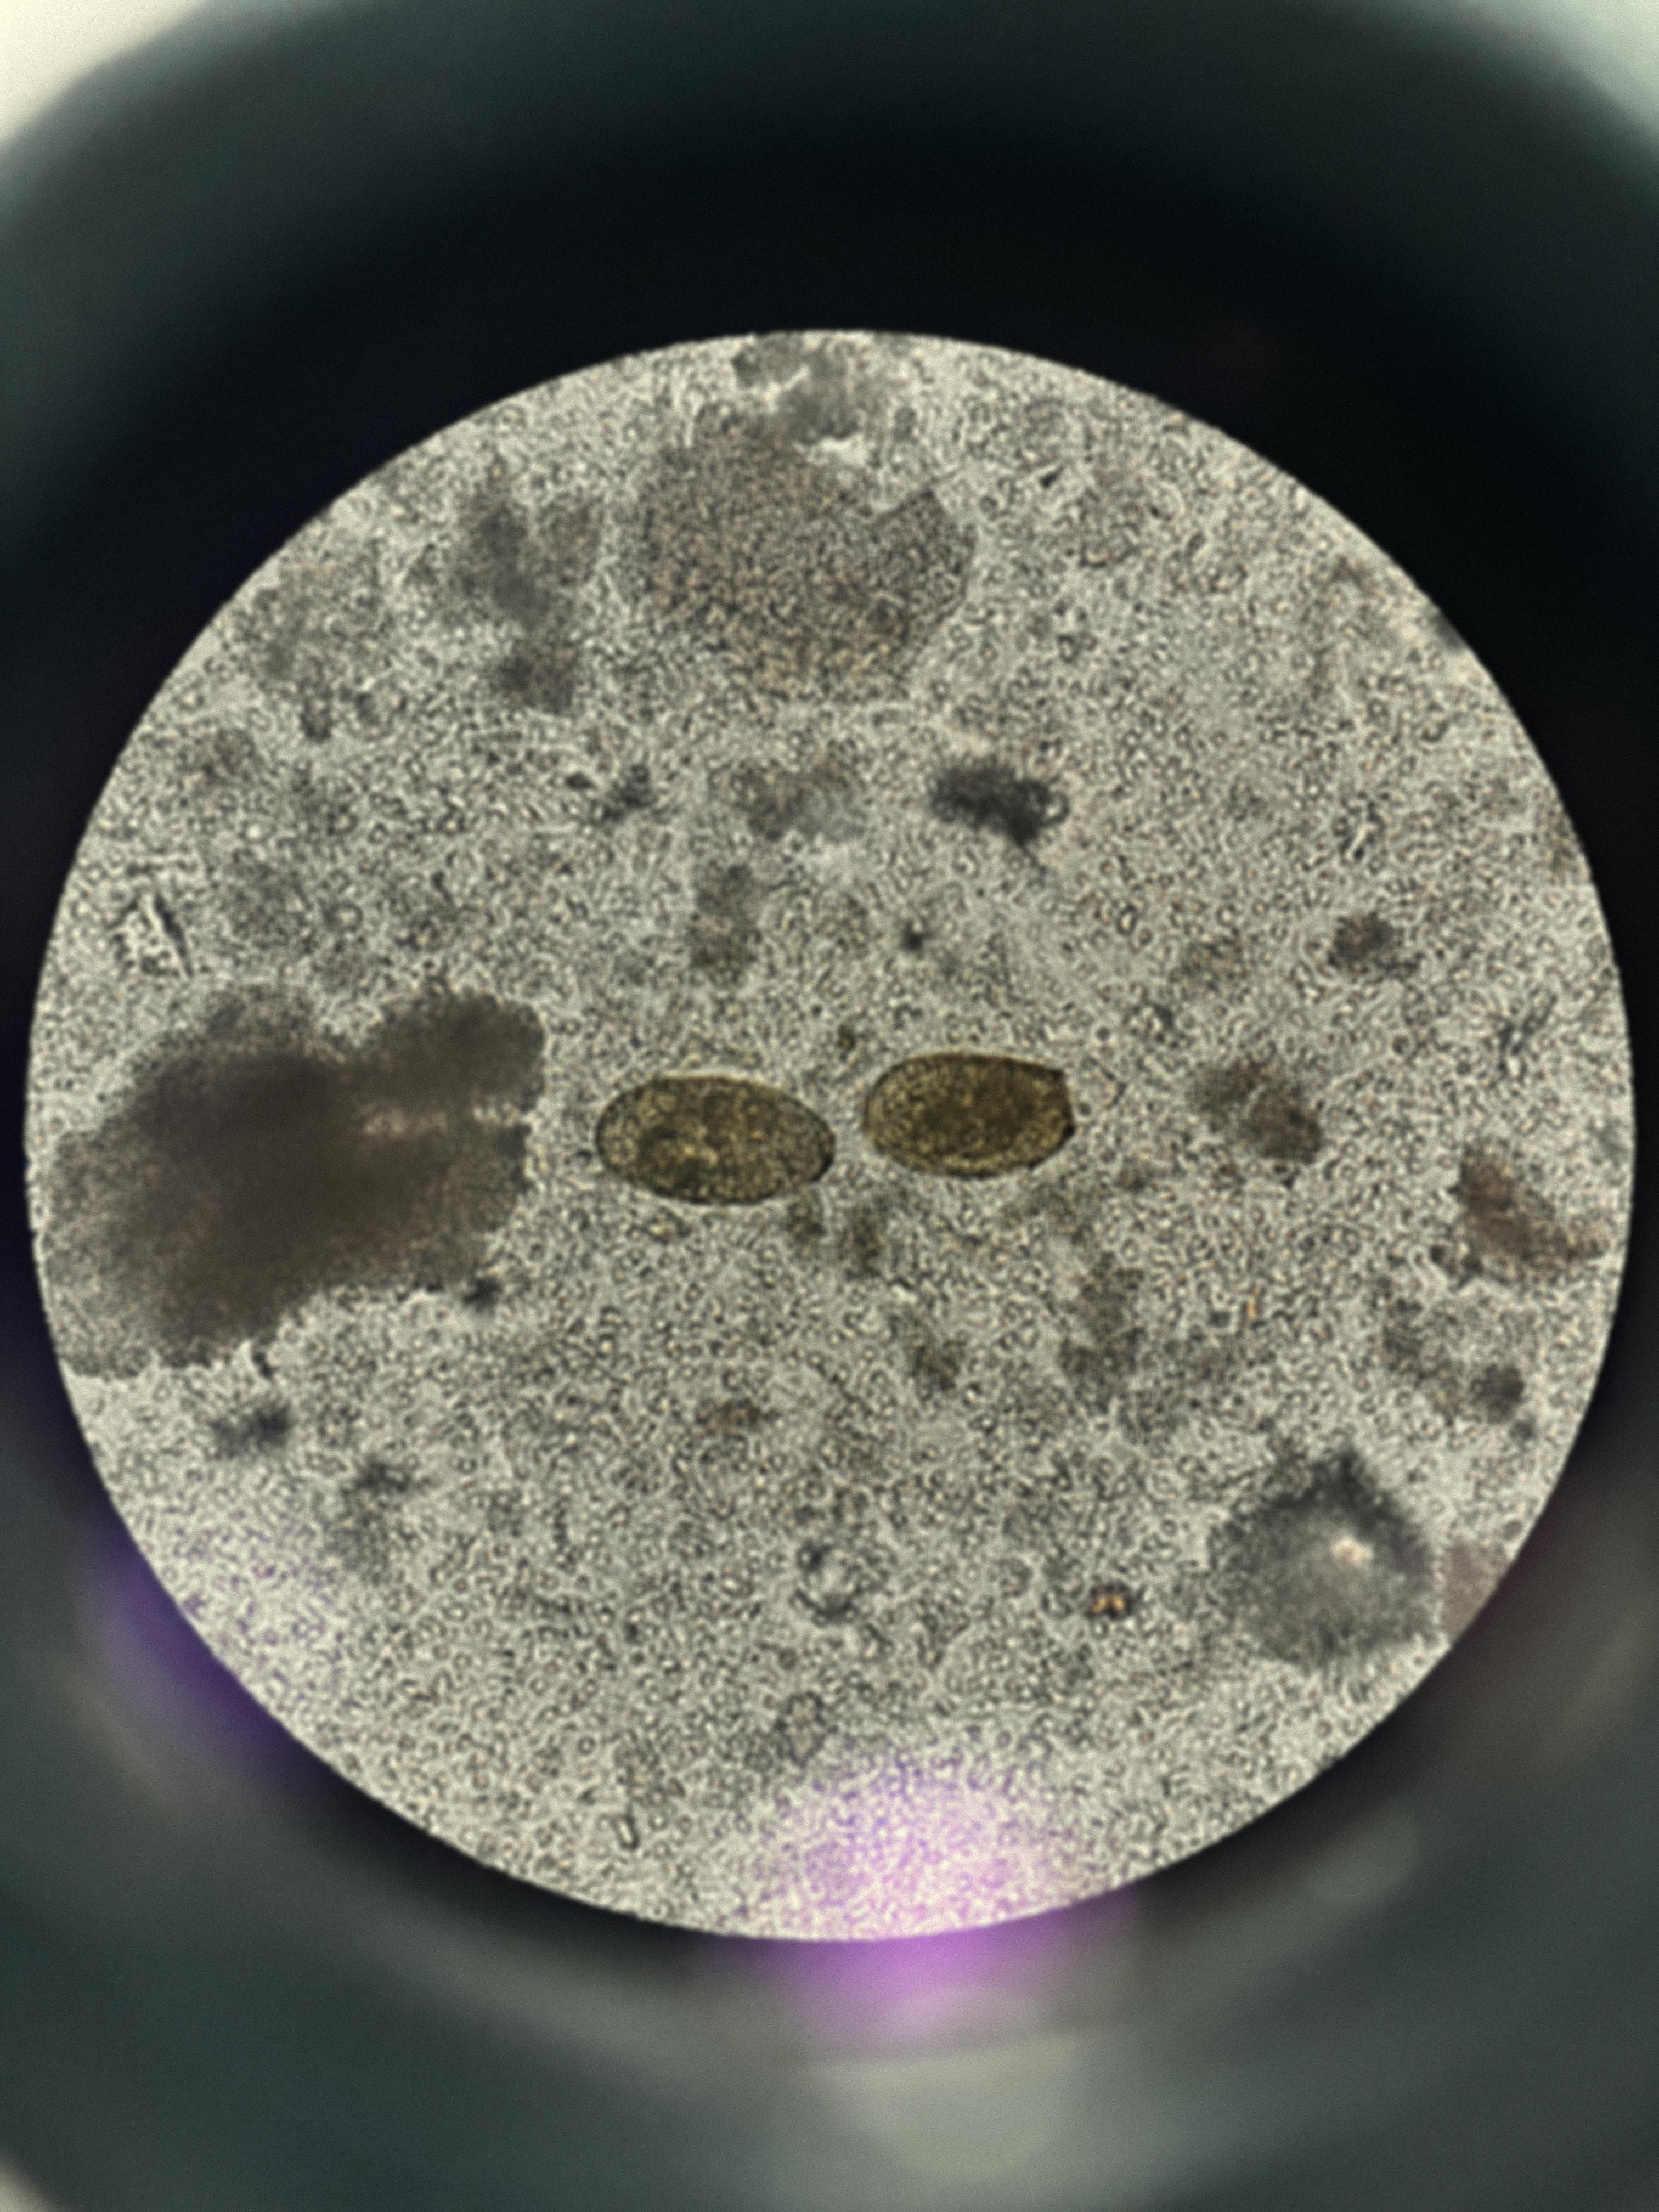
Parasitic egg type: Paragonimus spp